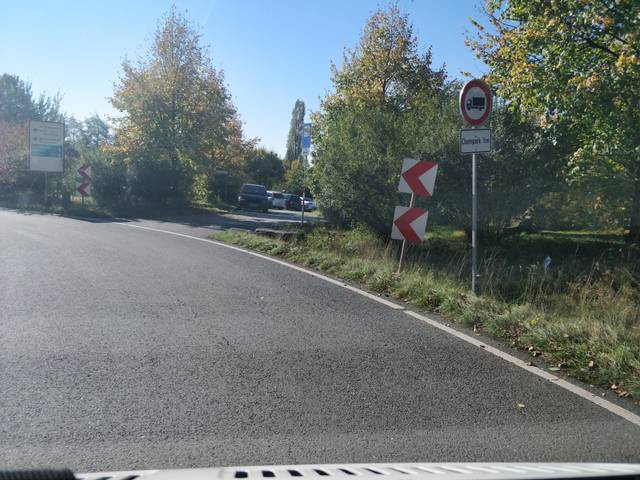
Region: Germany
Coordinates: 51.036, 6.967